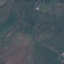
Land use / land cover class: Pasture